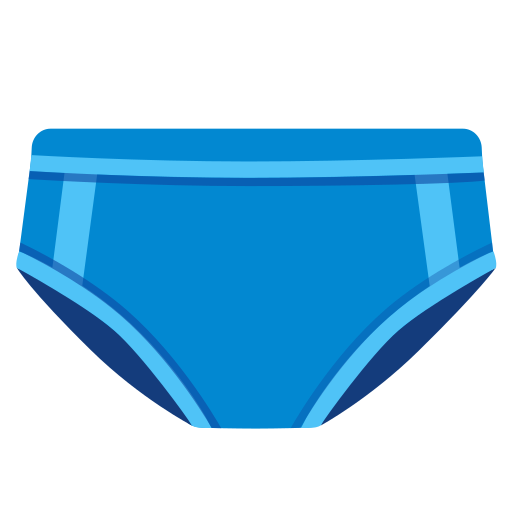
Emoji: 🩲